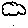
Label: cloud